Question: I have seen questions related to File upload. But what I have is the FolderBrowserDialog. Can anyone help me to figure out how selenium can handle this for automation?

I am trying to do something like this -
'''
public IWebElement BrowseWindow
{
get { return WebDriverProvider.Driver.WaitForAndFindElement(By.Name("FolderBrowserDialog")); }
}
'''
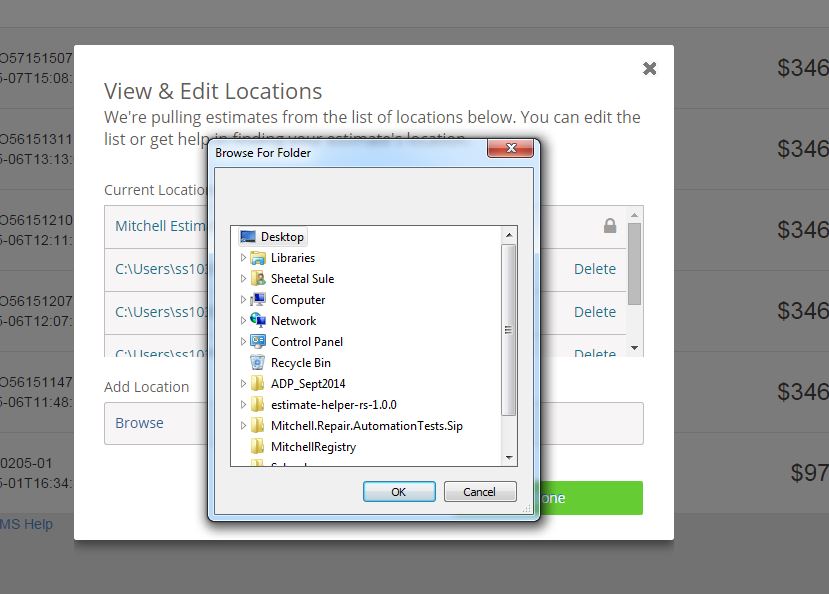
Answer: Since, Selenium is a browser automation tool it does not have capabilities outside of browser. There are some third party libraries like <URL>' if that's the case here.
'''
WebElement file = driver.findElement(By.name("name of file input tag"));
file.sendKeys("file path with extension");
'''
Just a side note, hidden file input tag can still be used with sendKeys if done on FF or Chrome. IE still does not support hidden file input tag for file upload. See <URL>